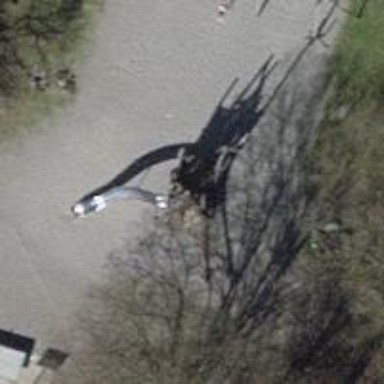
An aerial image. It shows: Playground with slide.